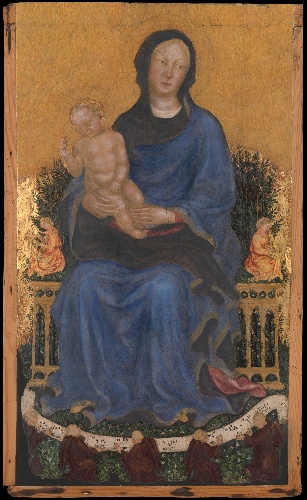
Title: Madonna and Child with Angels
Artist: Gentile da Fabriano (Gentile di Niccolò di Giovanni di Massio)
Artist bio: Italian, Umbrian, active by 1408–died 1427
Object type: Painting
Classification: Paintings
Medium: Tempera on wood, traces of gold ground
Dimensions: 33 3/4 x 20 in. (85.7 x 50.8 cm)
Department: European Paintings
Credit line: Theodore M. Davis Collection, Bequest of Theodore M. Davis, 1915
Accession year: 1930
Repository: Metropolitan Museum of Art, New York, NY
Tags: Madonna and Child|Angels